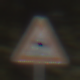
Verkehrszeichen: SchleuderOderRutschgefahr
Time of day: MorningAfternoon
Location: Outdoor (Nature)
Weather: PartlyCloudy
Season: NotSpecified
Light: Natural